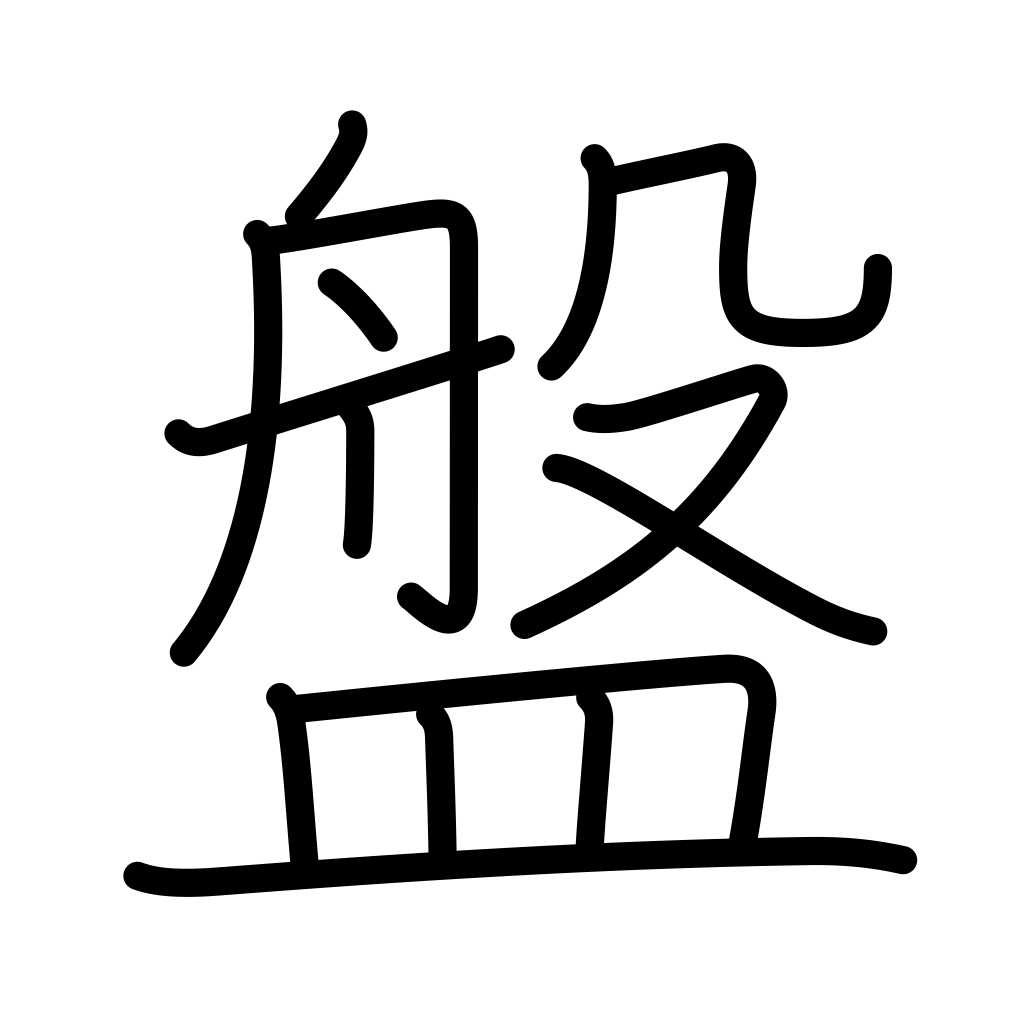
Meaning: tray, shallow bowl, platter, tub, board, phonograph record